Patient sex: M
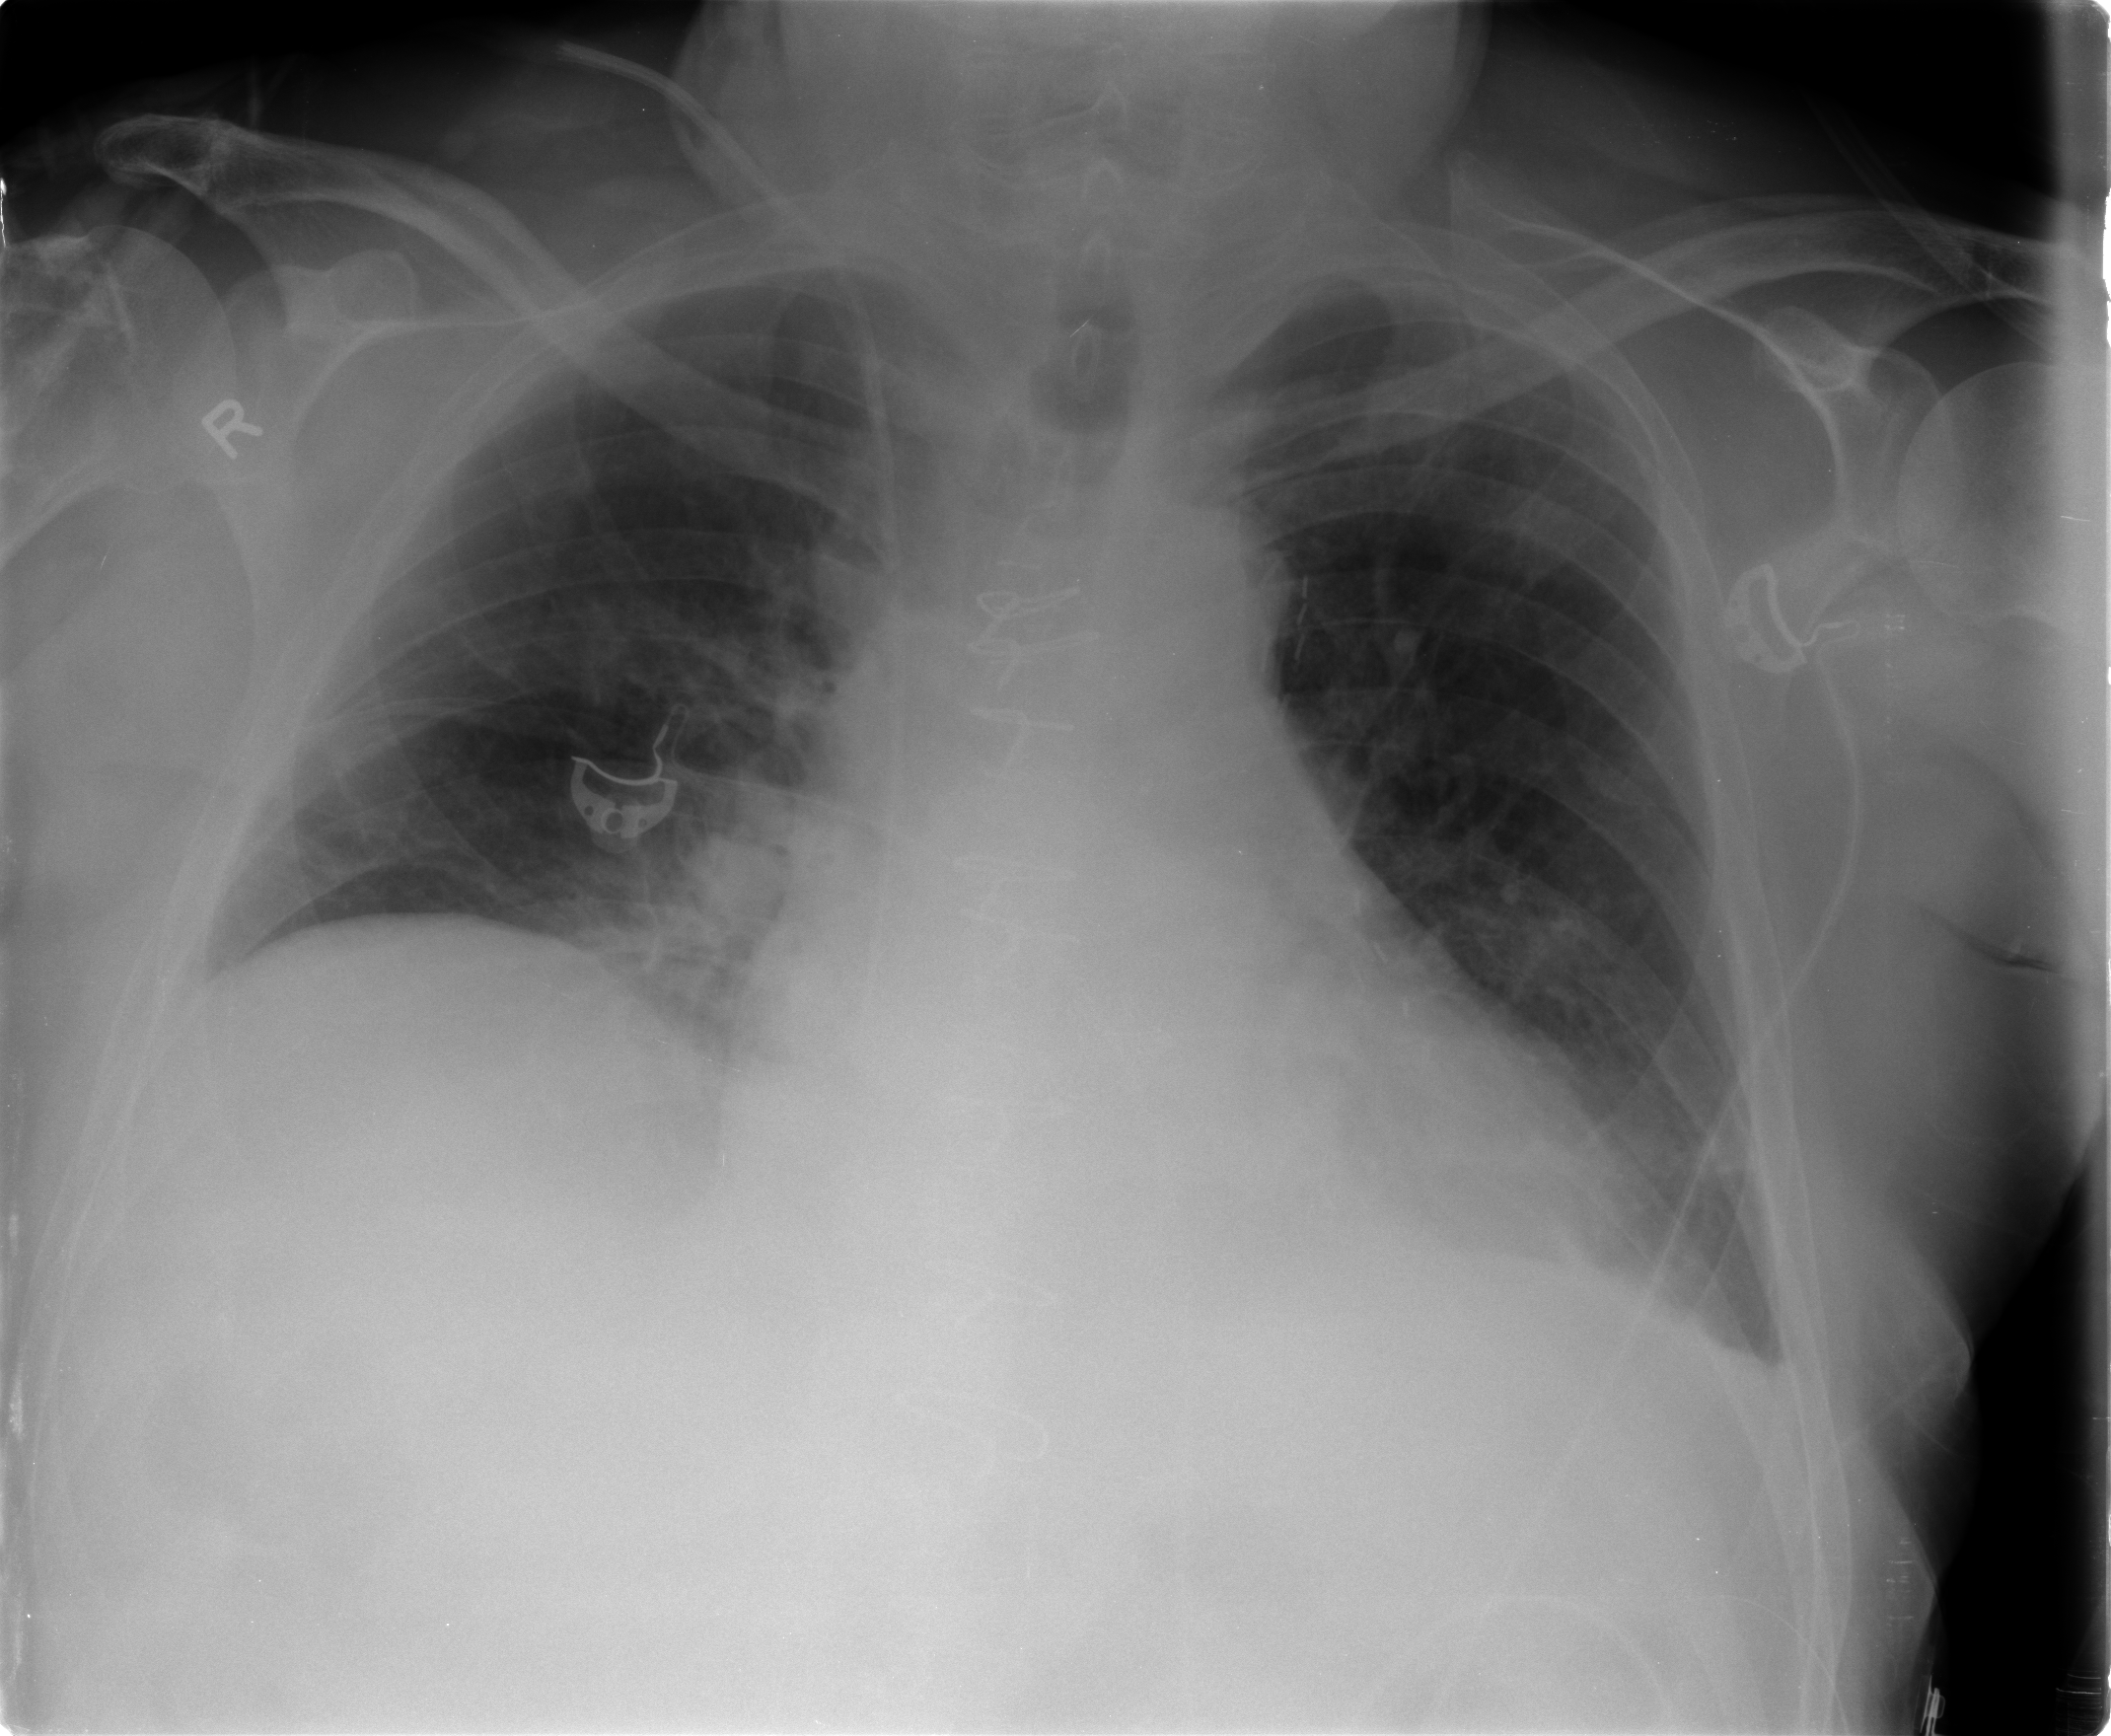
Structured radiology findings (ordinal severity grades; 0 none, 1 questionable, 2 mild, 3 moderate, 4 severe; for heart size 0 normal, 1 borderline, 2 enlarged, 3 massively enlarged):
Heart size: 2
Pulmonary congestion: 2
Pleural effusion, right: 0
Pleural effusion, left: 1
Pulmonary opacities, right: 2
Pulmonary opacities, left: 0
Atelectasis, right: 2
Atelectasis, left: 2